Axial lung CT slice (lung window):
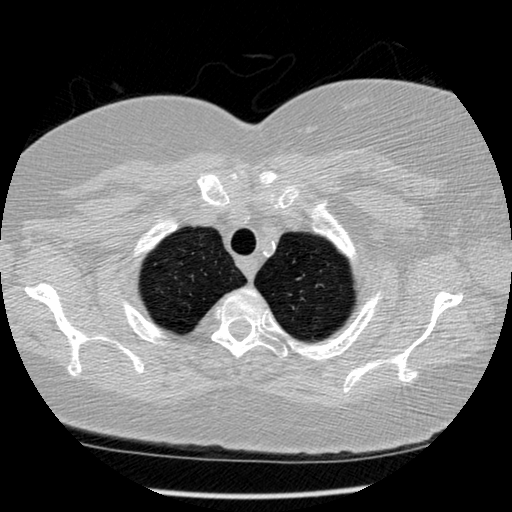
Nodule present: no